Question: I'm new to Access so this might be a simple question.
I have a form in Access 2013. There is a subform displaying a table from an SQL server, like so.
'''
Company Product
-----------------
CompanyA Product1
CompanyA Product2
CompanyB Product1
CompanyB Product2
'''
Using <URL> the list box shows a ListIndex of 1. If I click on the third row the ListIndex is 2.
What I am trying to do is that, when I click on a row in the subform, I'd like to display each column value for that row in its own list box.

However, I cannot seem to use ListIndex as a variable in a larger function. I've attempted the following:
- - <URL>-
Is there a different property I should be using? Am I missing something in the properties I tried?
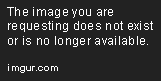
Answer: There seems to be a little confusion with terminology. Your 'List3' is a list box, not a subform.
The fields 'Company' and 'Product' look like text boxes, but if the first one has the control source '=[List3].[ListIndex]', and shows a text and not a number, it seems to be a listbox with height = one line.
I suggest using for 'Company' and 'Product', with these control sources:
'''
=[List3]
'''
for the bound column. Alternatively, for consistency: '=[List3].Column(0)'
'''
=[List3].Column(1)
'''
for the second column.
These text boxes update themselves automatically when you click on an item in the listbox.